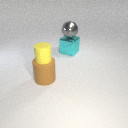
large brown rubber cylinder in front of large cyan metal cube